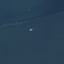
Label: SeaLake